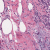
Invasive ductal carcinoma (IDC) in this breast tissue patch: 1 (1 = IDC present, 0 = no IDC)